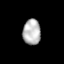
Tissue: lung
Cell type: Epithelial cells
Senescence score: 0.115
Nuclear area (px): 442
Mean DAPI intensity: 184.38